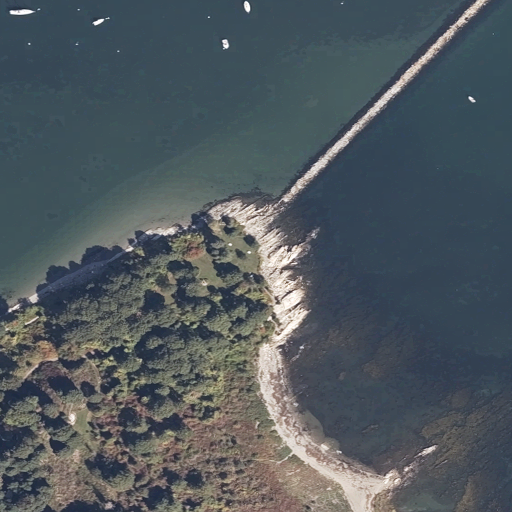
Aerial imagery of cape in New Hampshire named Frost Point containing open water, herbaceous wetlands, deciduous forest, barren land, low intensity development, woody wetlands, and open development